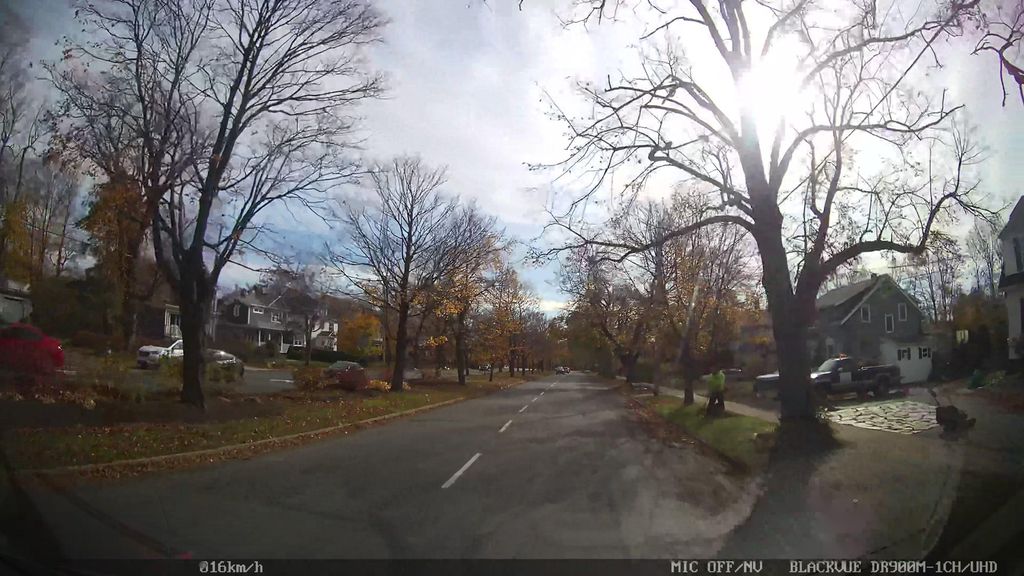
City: halifax